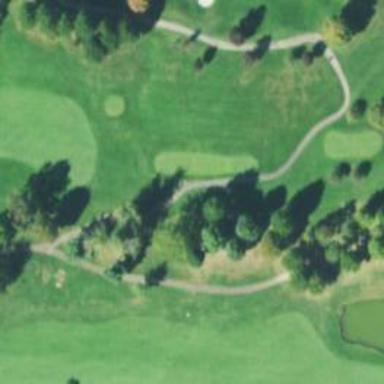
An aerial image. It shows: Path for both roads and golfers.